What modifications can be observed between these two pictures?
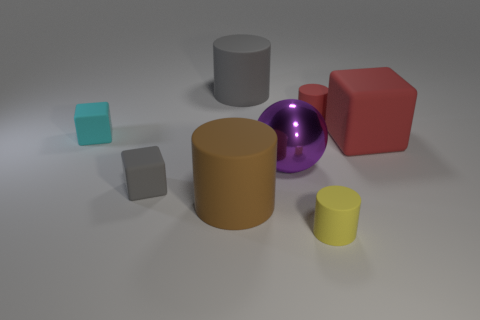
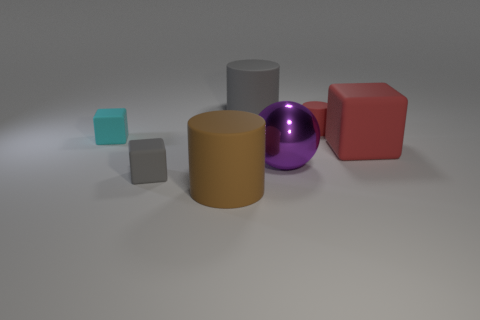
the small yellow object is gone
the yellow cylinder is no longer there
the small yellow matte thing is gone
the yellow matte object is no longer there
the small yellow matte cylinder that is in front of the small cyan matte block is no longer there
the small yellow matte cylinder that is in front of the purple object is gone
the tiny yellow rubber cylinder that is in front of the large red object has disappeared
the small yellow rubber cylinder that is in front of the tiny gray cube is missing